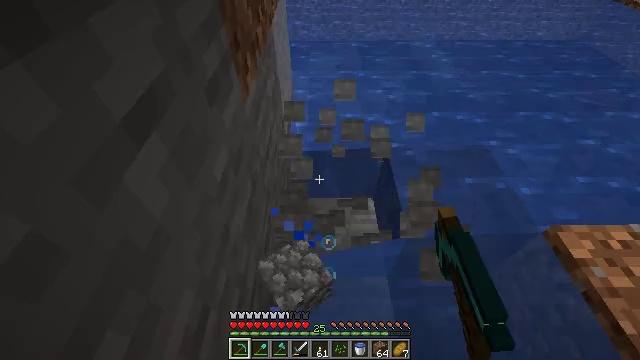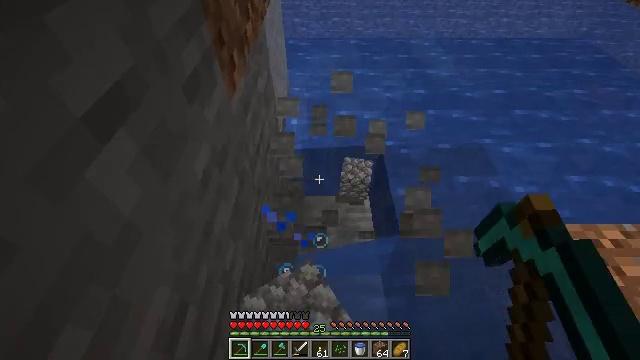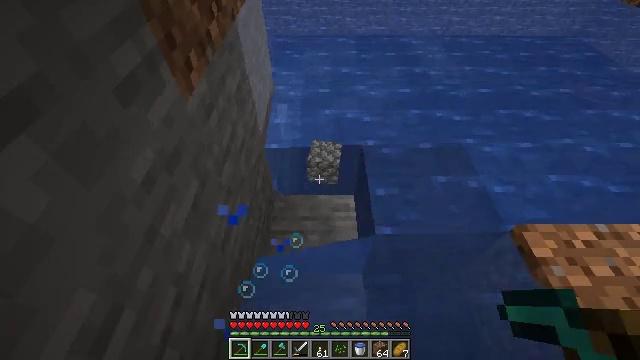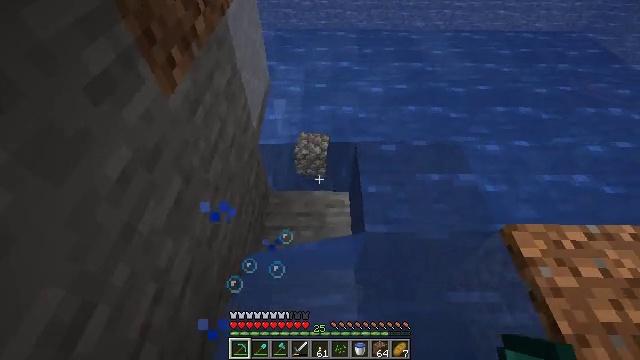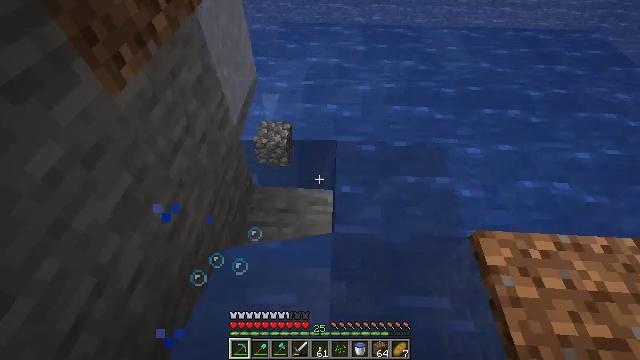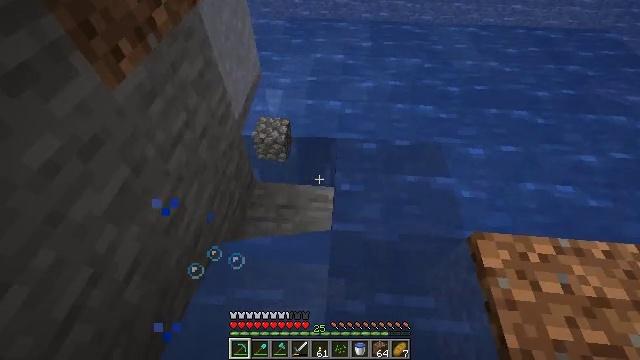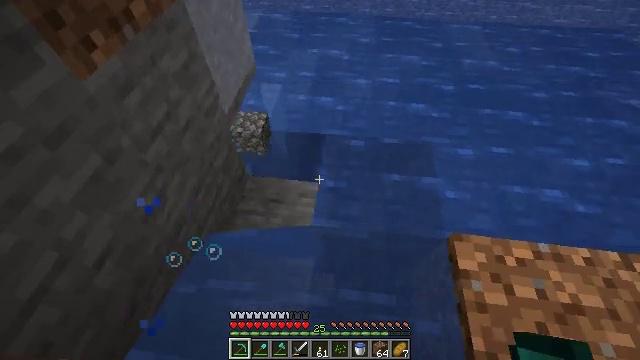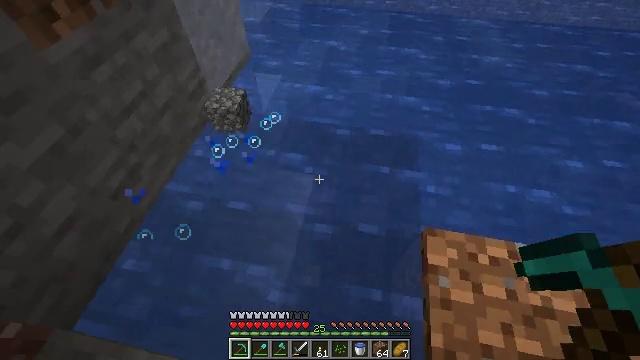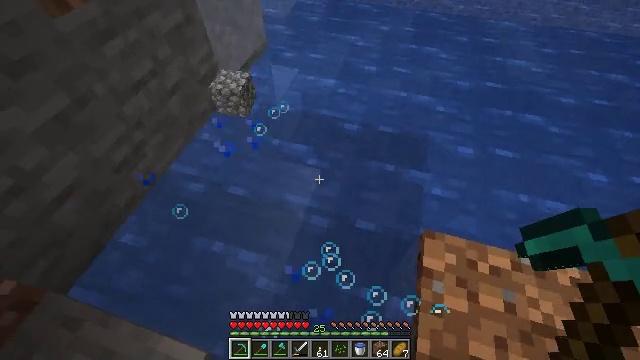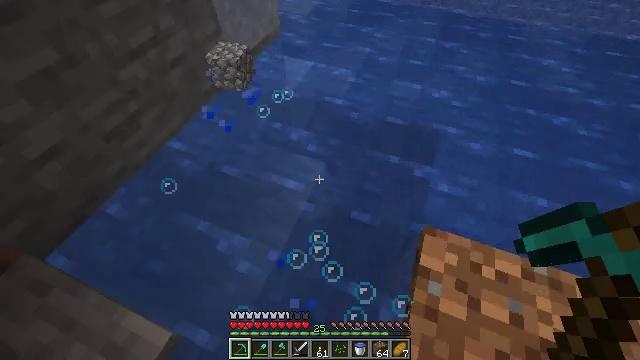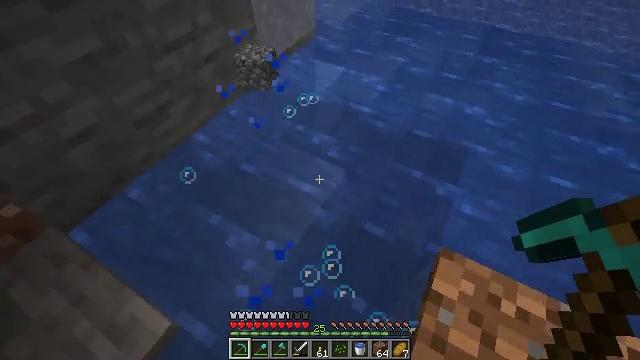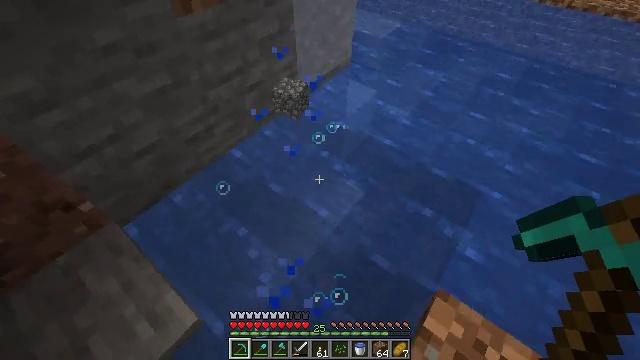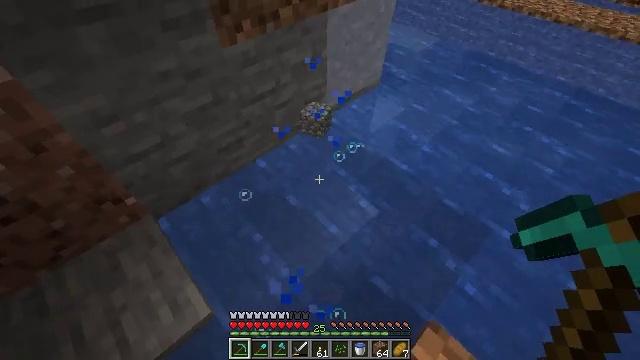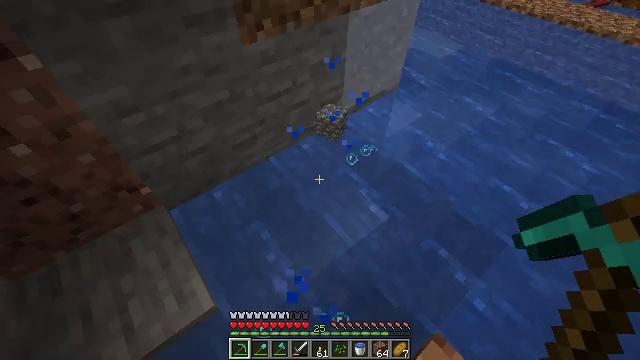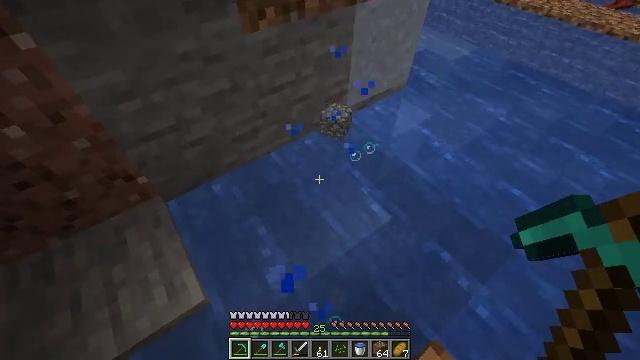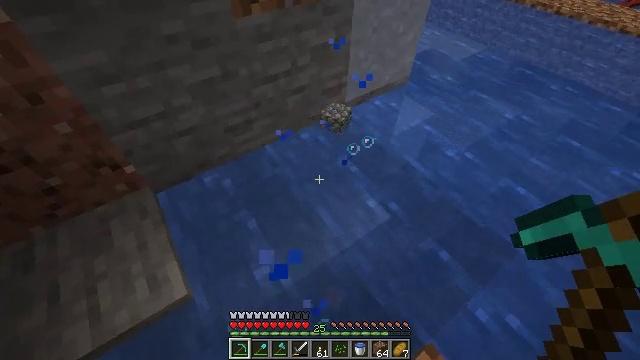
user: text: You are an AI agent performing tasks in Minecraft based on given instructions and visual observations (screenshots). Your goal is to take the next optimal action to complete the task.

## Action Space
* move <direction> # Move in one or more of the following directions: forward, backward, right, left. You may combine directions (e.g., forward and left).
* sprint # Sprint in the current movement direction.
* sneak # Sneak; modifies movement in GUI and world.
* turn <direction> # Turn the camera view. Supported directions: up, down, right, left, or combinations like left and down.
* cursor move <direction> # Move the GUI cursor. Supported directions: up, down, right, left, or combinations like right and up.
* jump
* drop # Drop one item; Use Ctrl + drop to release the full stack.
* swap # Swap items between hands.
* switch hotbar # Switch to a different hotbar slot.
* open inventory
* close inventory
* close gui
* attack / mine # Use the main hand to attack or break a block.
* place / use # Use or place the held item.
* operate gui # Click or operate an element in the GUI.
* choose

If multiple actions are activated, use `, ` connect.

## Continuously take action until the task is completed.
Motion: motion action
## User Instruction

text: Gather clay blocks.
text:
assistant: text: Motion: move right, attack / mine
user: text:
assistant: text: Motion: move right, attack / mine
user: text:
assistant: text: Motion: move right, turn down
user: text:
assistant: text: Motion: move right, turn left and down
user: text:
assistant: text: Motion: move right, turn left
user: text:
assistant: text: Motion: move right, turn left
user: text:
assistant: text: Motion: move right, turn left
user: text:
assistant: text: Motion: move right, turn left
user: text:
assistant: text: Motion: move right, turn left
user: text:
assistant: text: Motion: move right, turn left and up
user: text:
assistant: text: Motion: move right, turn left
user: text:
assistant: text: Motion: move right, turn left
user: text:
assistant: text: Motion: move right, turn left
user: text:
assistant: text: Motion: turn left
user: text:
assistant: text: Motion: turn left
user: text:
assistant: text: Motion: turn left
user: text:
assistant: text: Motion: turn left
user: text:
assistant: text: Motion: no_op
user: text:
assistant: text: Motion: no_op
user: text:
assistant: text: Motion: no_op
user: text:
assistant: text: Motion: no_op
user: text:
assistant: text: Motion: move right
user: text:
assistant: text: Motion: move right, turn up
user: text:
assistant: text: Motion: move forward and move right, turn up
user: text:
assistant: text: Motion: move forward and move right, turn up
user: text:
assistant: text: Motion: move forward and move right, turn up
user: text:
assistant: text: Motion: move forward and move right, turn down
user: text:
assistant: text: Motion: move forward and move right
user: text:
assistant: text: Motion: move forward and move right
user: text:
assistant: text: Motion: move forward and move right